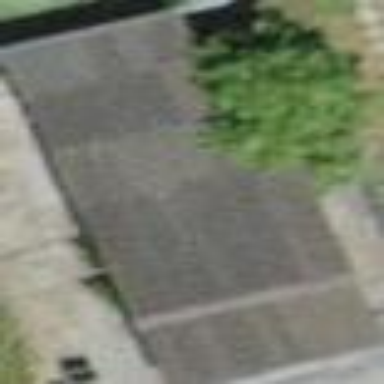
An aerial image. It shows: Shed building.